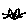
Label: cat